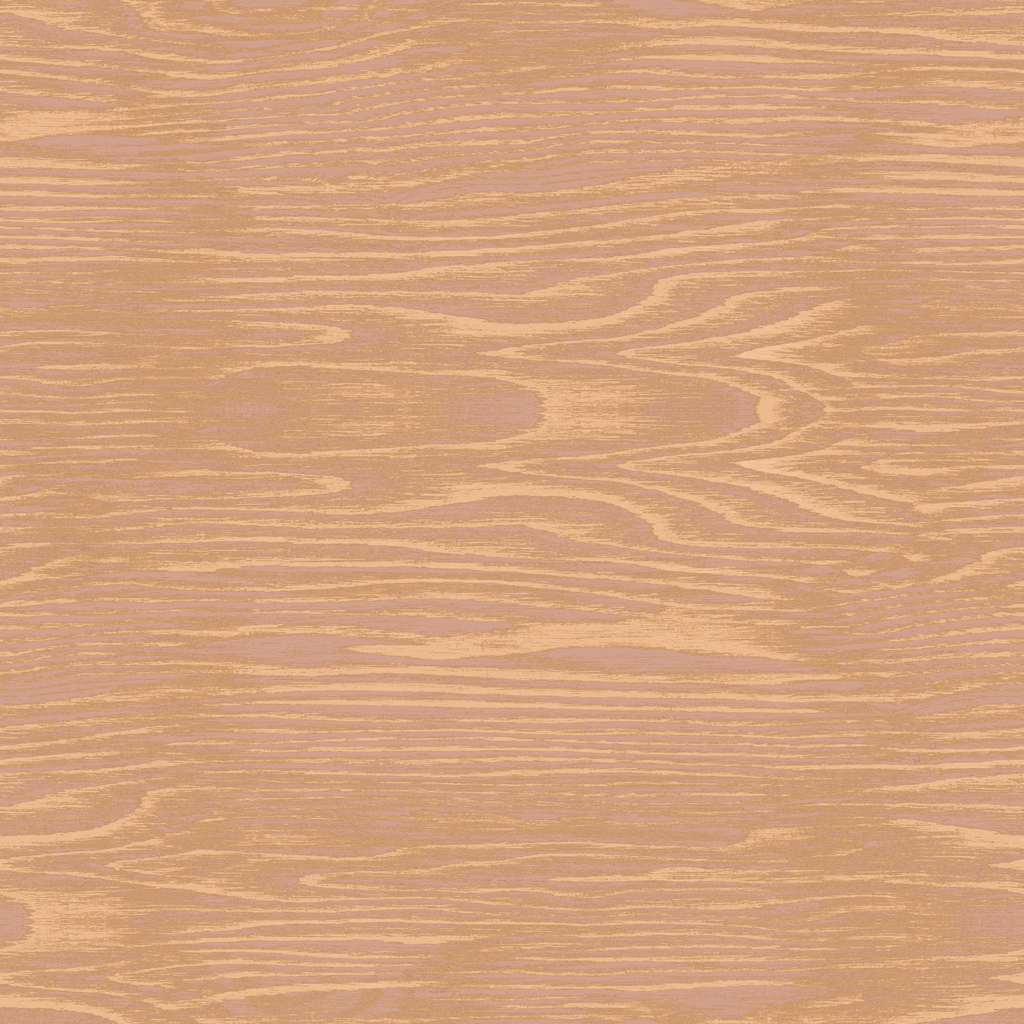
Texture map type: Color